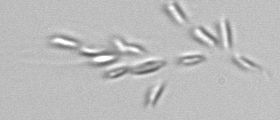
Label: Dinobryon